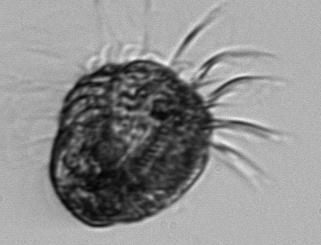
Label: Pelagostrobilidium